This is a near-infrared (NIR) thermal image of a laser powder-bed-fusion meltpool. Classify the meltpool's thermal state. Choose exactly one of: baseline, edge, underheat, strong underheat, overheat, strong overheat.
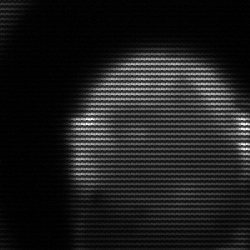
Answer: edge